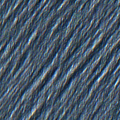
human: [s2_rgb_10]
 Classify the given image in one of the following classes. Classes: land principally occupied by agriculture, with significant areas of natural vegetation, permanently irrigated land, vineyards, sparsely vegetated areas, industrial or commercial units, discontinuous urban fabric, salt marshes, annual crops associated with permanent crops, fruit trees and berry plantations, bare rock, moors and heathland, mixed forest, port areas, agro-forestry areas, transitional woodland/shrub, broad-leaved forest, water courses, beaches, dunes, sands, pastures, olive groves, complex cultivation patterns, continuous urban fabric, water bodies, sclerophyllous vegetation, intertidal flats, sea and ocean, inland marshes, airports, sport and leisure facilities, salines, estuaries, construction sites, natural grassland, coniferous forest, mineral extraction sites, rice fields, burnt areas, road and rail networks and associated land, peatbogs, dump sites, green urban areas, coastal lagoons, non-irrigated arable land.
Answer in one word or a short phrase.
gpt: continuous urban fabric